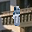
Label: 1